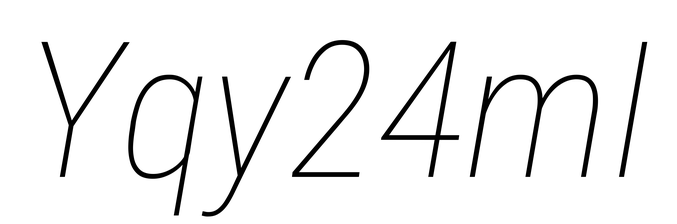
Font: Roboto-Italic_Condensed_Thin_Italic